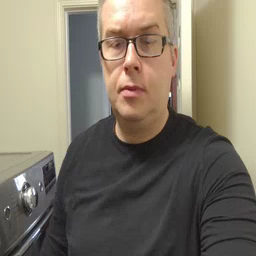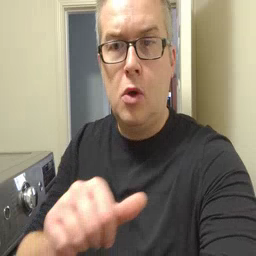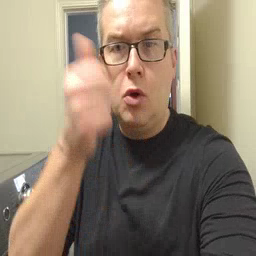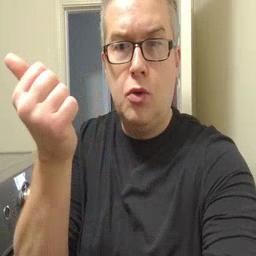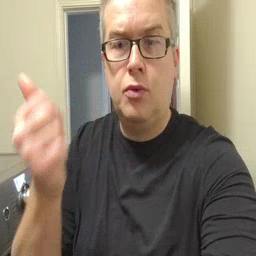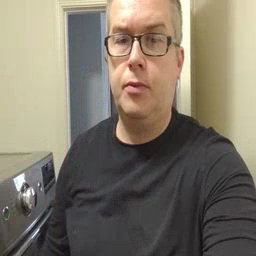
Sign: another